Question: Currently, when the ListItem is clicked I grab its position and pass it to my StopsScheduleActiviy. I would like to detect when the ImageView of that ListItem is clicked so that I can launch my MapActivity instead and pass it the position.
Basically: Click the ImageView launch MapsActivity, otherwise click anywhere else on ListItem launch StopsScheduleActivity. In Both cases I need the position. How can I do this?
Here is my current onItemClick listener.
'''
@Override
public void onItemClick(AdapterView<?> parent, View view, int position, long id) {
Intent myIntent = new Intent(this, StopsScheduleActivity.class);
myIntent.putExtra("stop", stops.get(position));
startActivity(myIntent);
Log.i("Winnipeg Bus", "Stop item #" + id + " clicked.");
}
'''
Here is my ListView with a map for an ImageView that I want to listen to for clicks. Thanks!

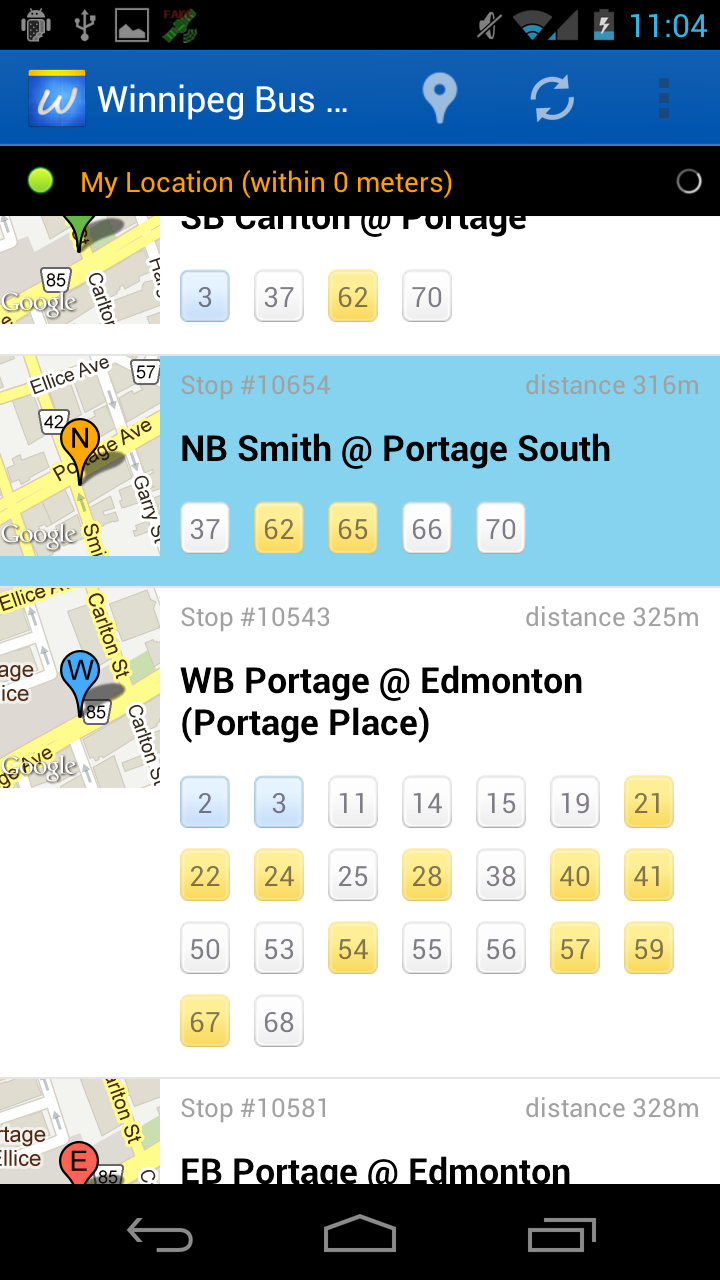
Answer: For .
And in adpater's 'getView()' method just write a 'imageView's onClick()', And start your new activity from that imageview's onClick().
For custom list just look at this tutorial <URL>..